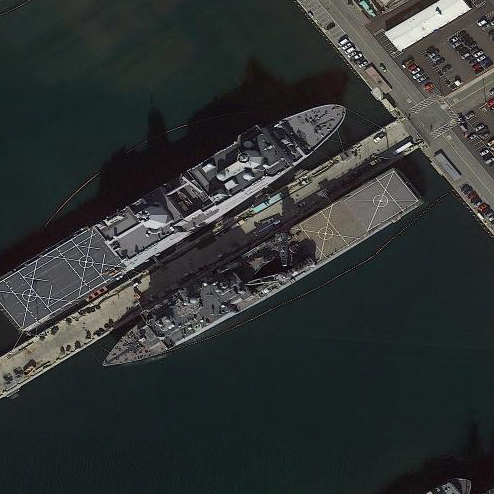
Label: combat